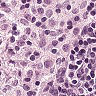
Metastatic tissue present: no